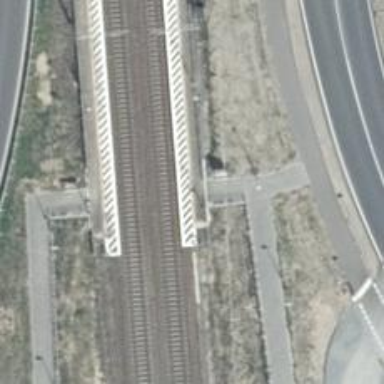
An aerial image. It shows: Platform for public transport and railway.